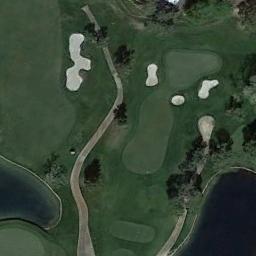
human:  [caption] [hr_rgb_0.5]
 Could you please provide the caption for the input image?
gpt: The golf course has two lakes, Some fairways, Roads, Barrier trees and sandpits .

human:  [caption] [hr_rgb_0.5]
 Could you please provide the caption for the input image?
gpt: There are five bunkers in this area, Two winding paths and a small river .

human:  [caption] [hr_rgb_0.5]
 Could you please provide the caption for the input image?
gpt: There are many trees near the golf course .

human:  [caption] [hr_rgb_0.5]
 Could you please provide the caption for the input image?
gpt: There are several bunkers and lakes and a few paths and many trees on a large green lawn on the golf course .

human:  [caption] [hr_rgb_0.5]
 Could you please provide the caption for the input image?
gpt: There are four bunkers and two lakes on the golf course .